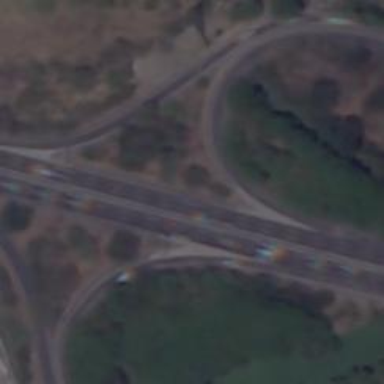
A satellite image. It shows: Motorway link.